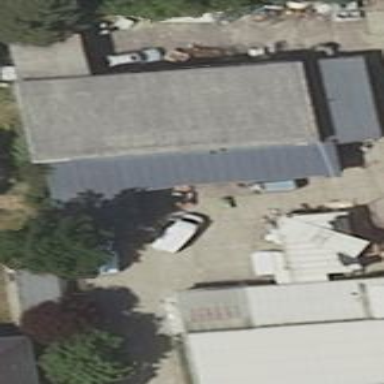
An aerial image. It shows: View of roof of building.